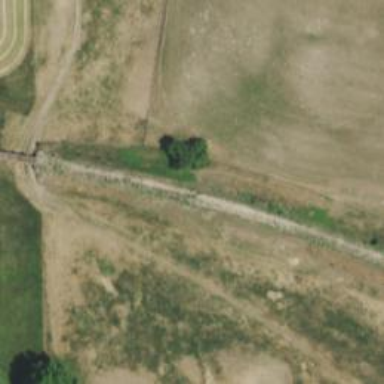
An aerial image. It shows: Abandoned railway.